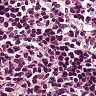
Metastatic tissue present: no